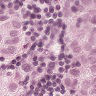
Metastatic tissue present: yes